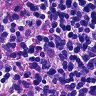
Metastatic tissue present: no